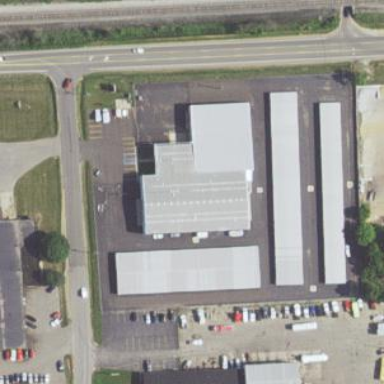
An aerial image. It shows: Commercial building.